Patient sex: M
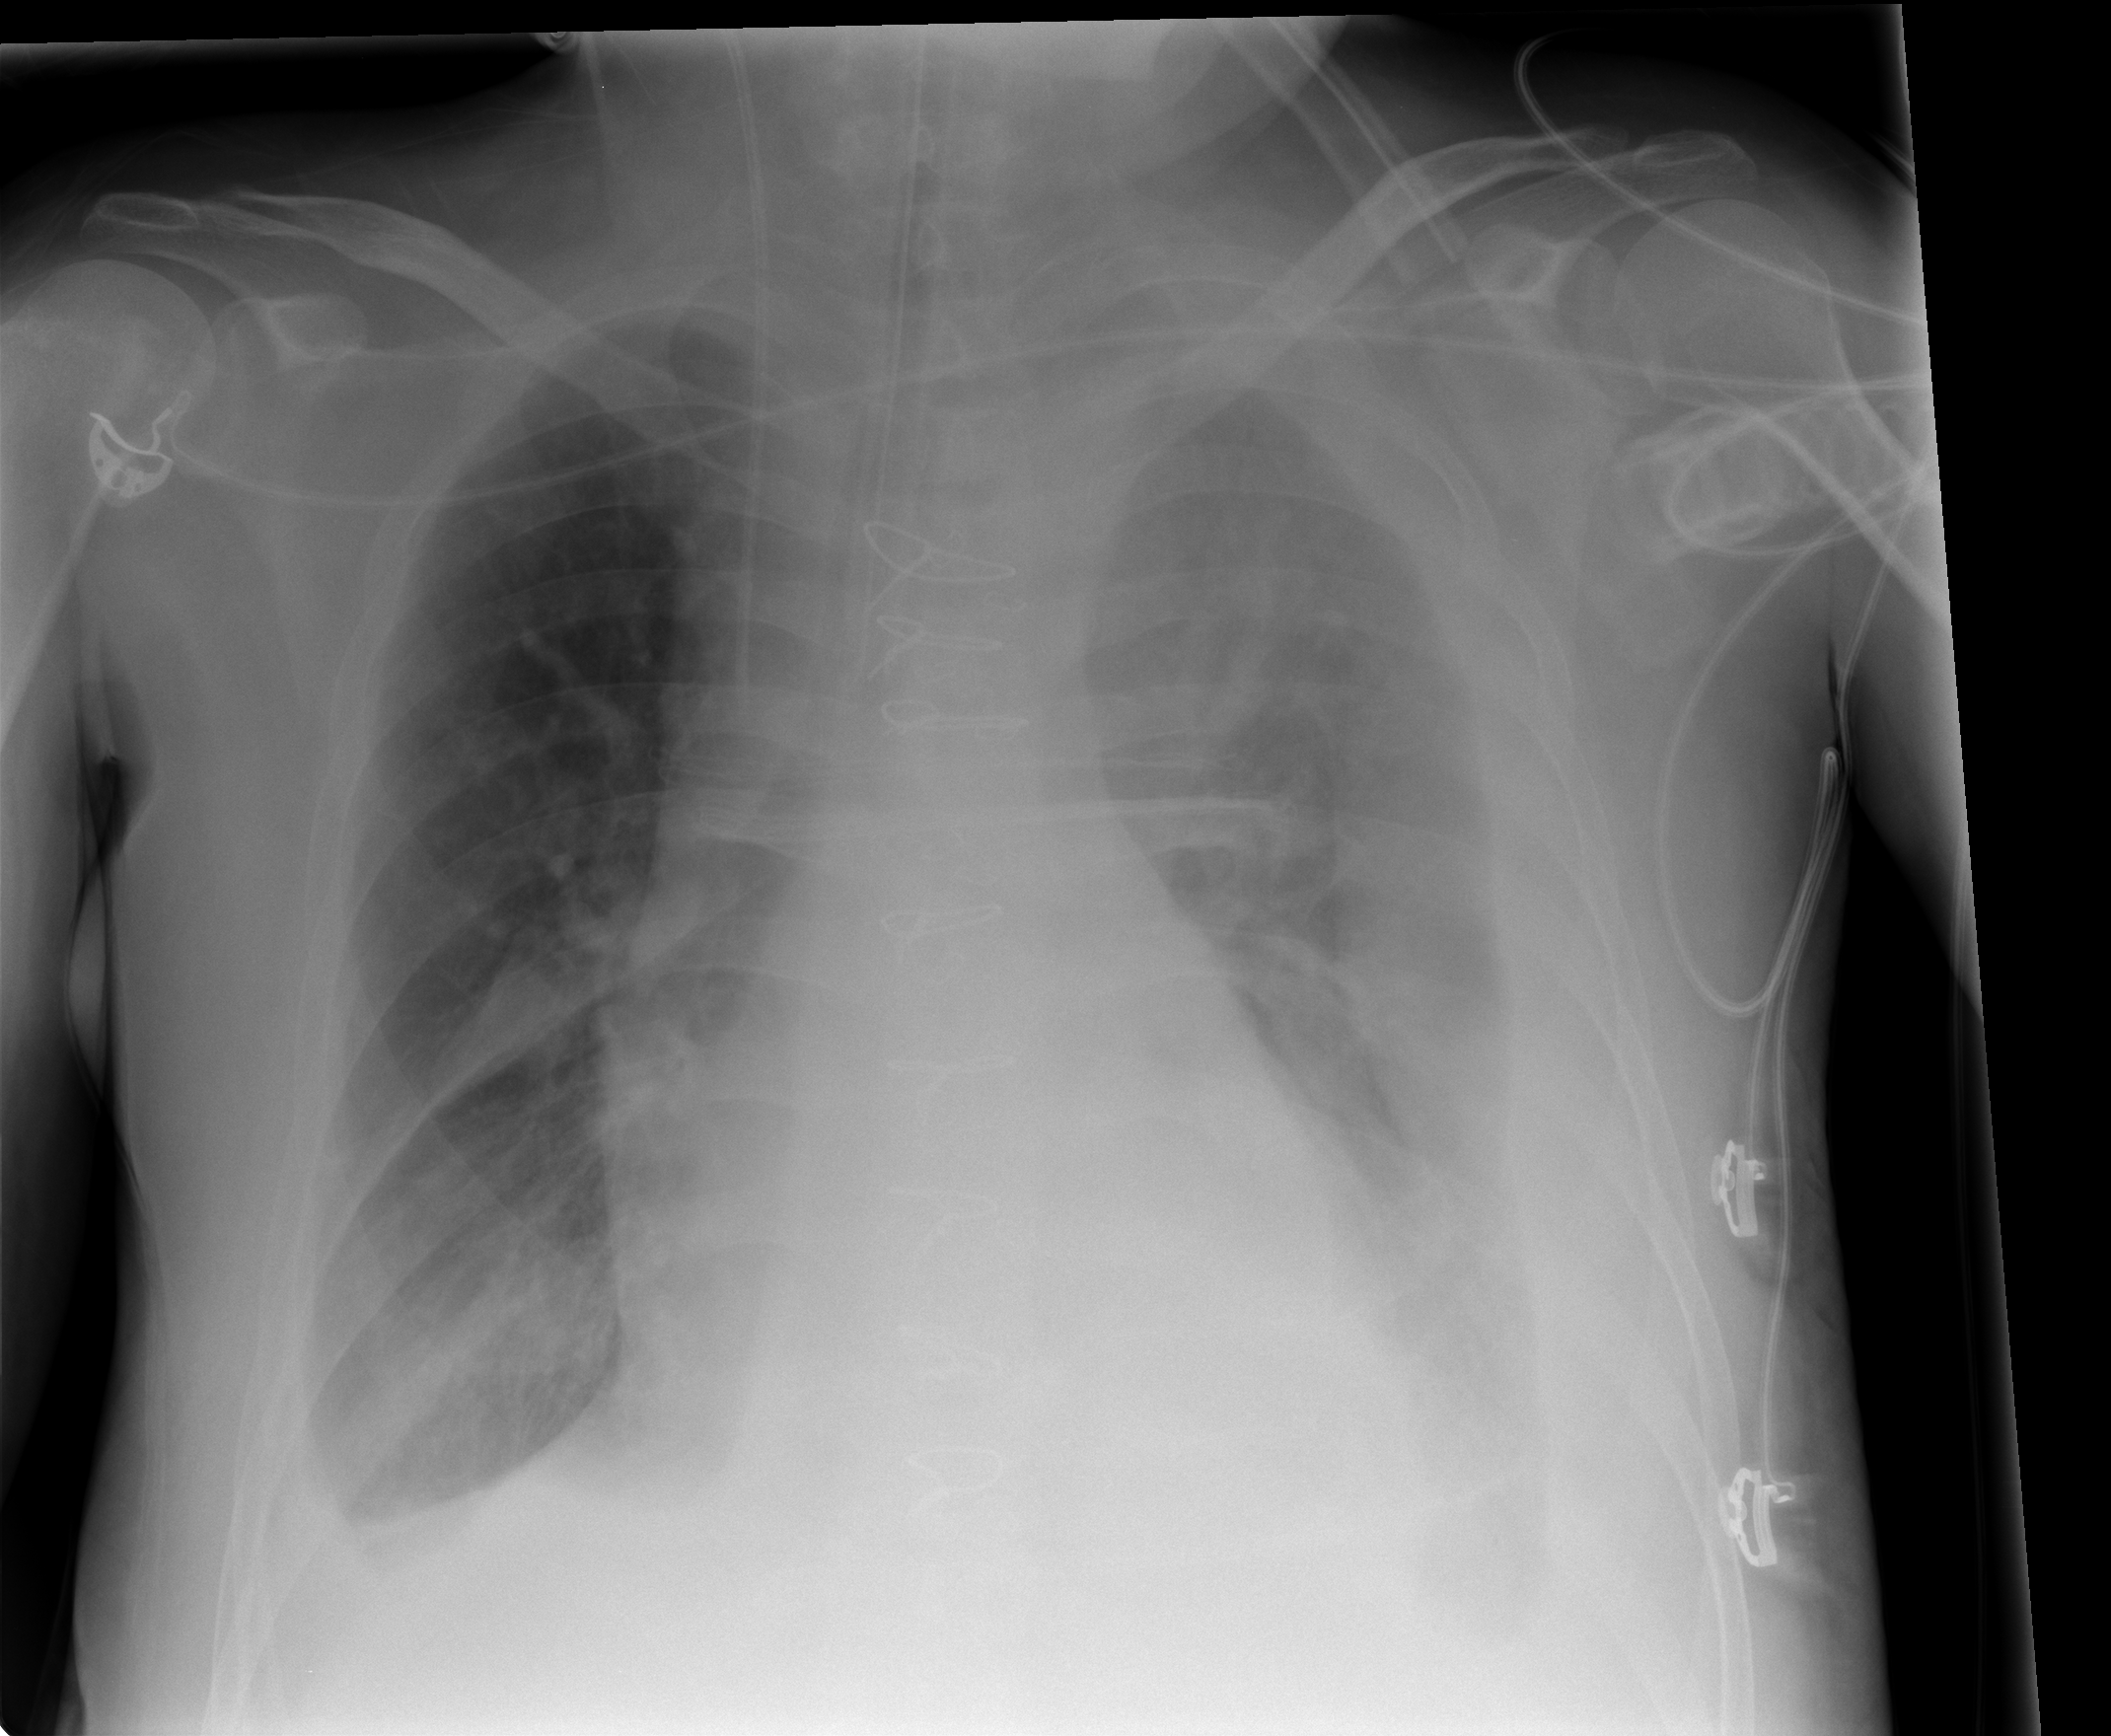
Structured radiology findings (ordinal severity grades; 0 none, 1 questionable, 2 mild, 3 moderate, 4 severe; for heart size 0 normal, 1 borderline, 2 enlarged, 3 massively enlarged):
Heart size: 2
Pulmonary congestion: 0
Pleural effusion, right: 2
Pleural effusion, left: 3
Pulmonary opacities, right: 0
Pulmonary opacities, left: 0
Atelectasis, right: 2
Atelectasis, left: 3